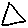
Label: triangle